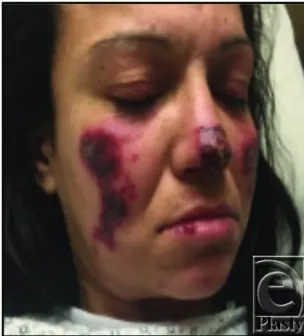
(b) Gangrene of the patient's cheeks and nasal tip.
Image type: medical_photograph (other_medical_photograph)